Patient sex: M
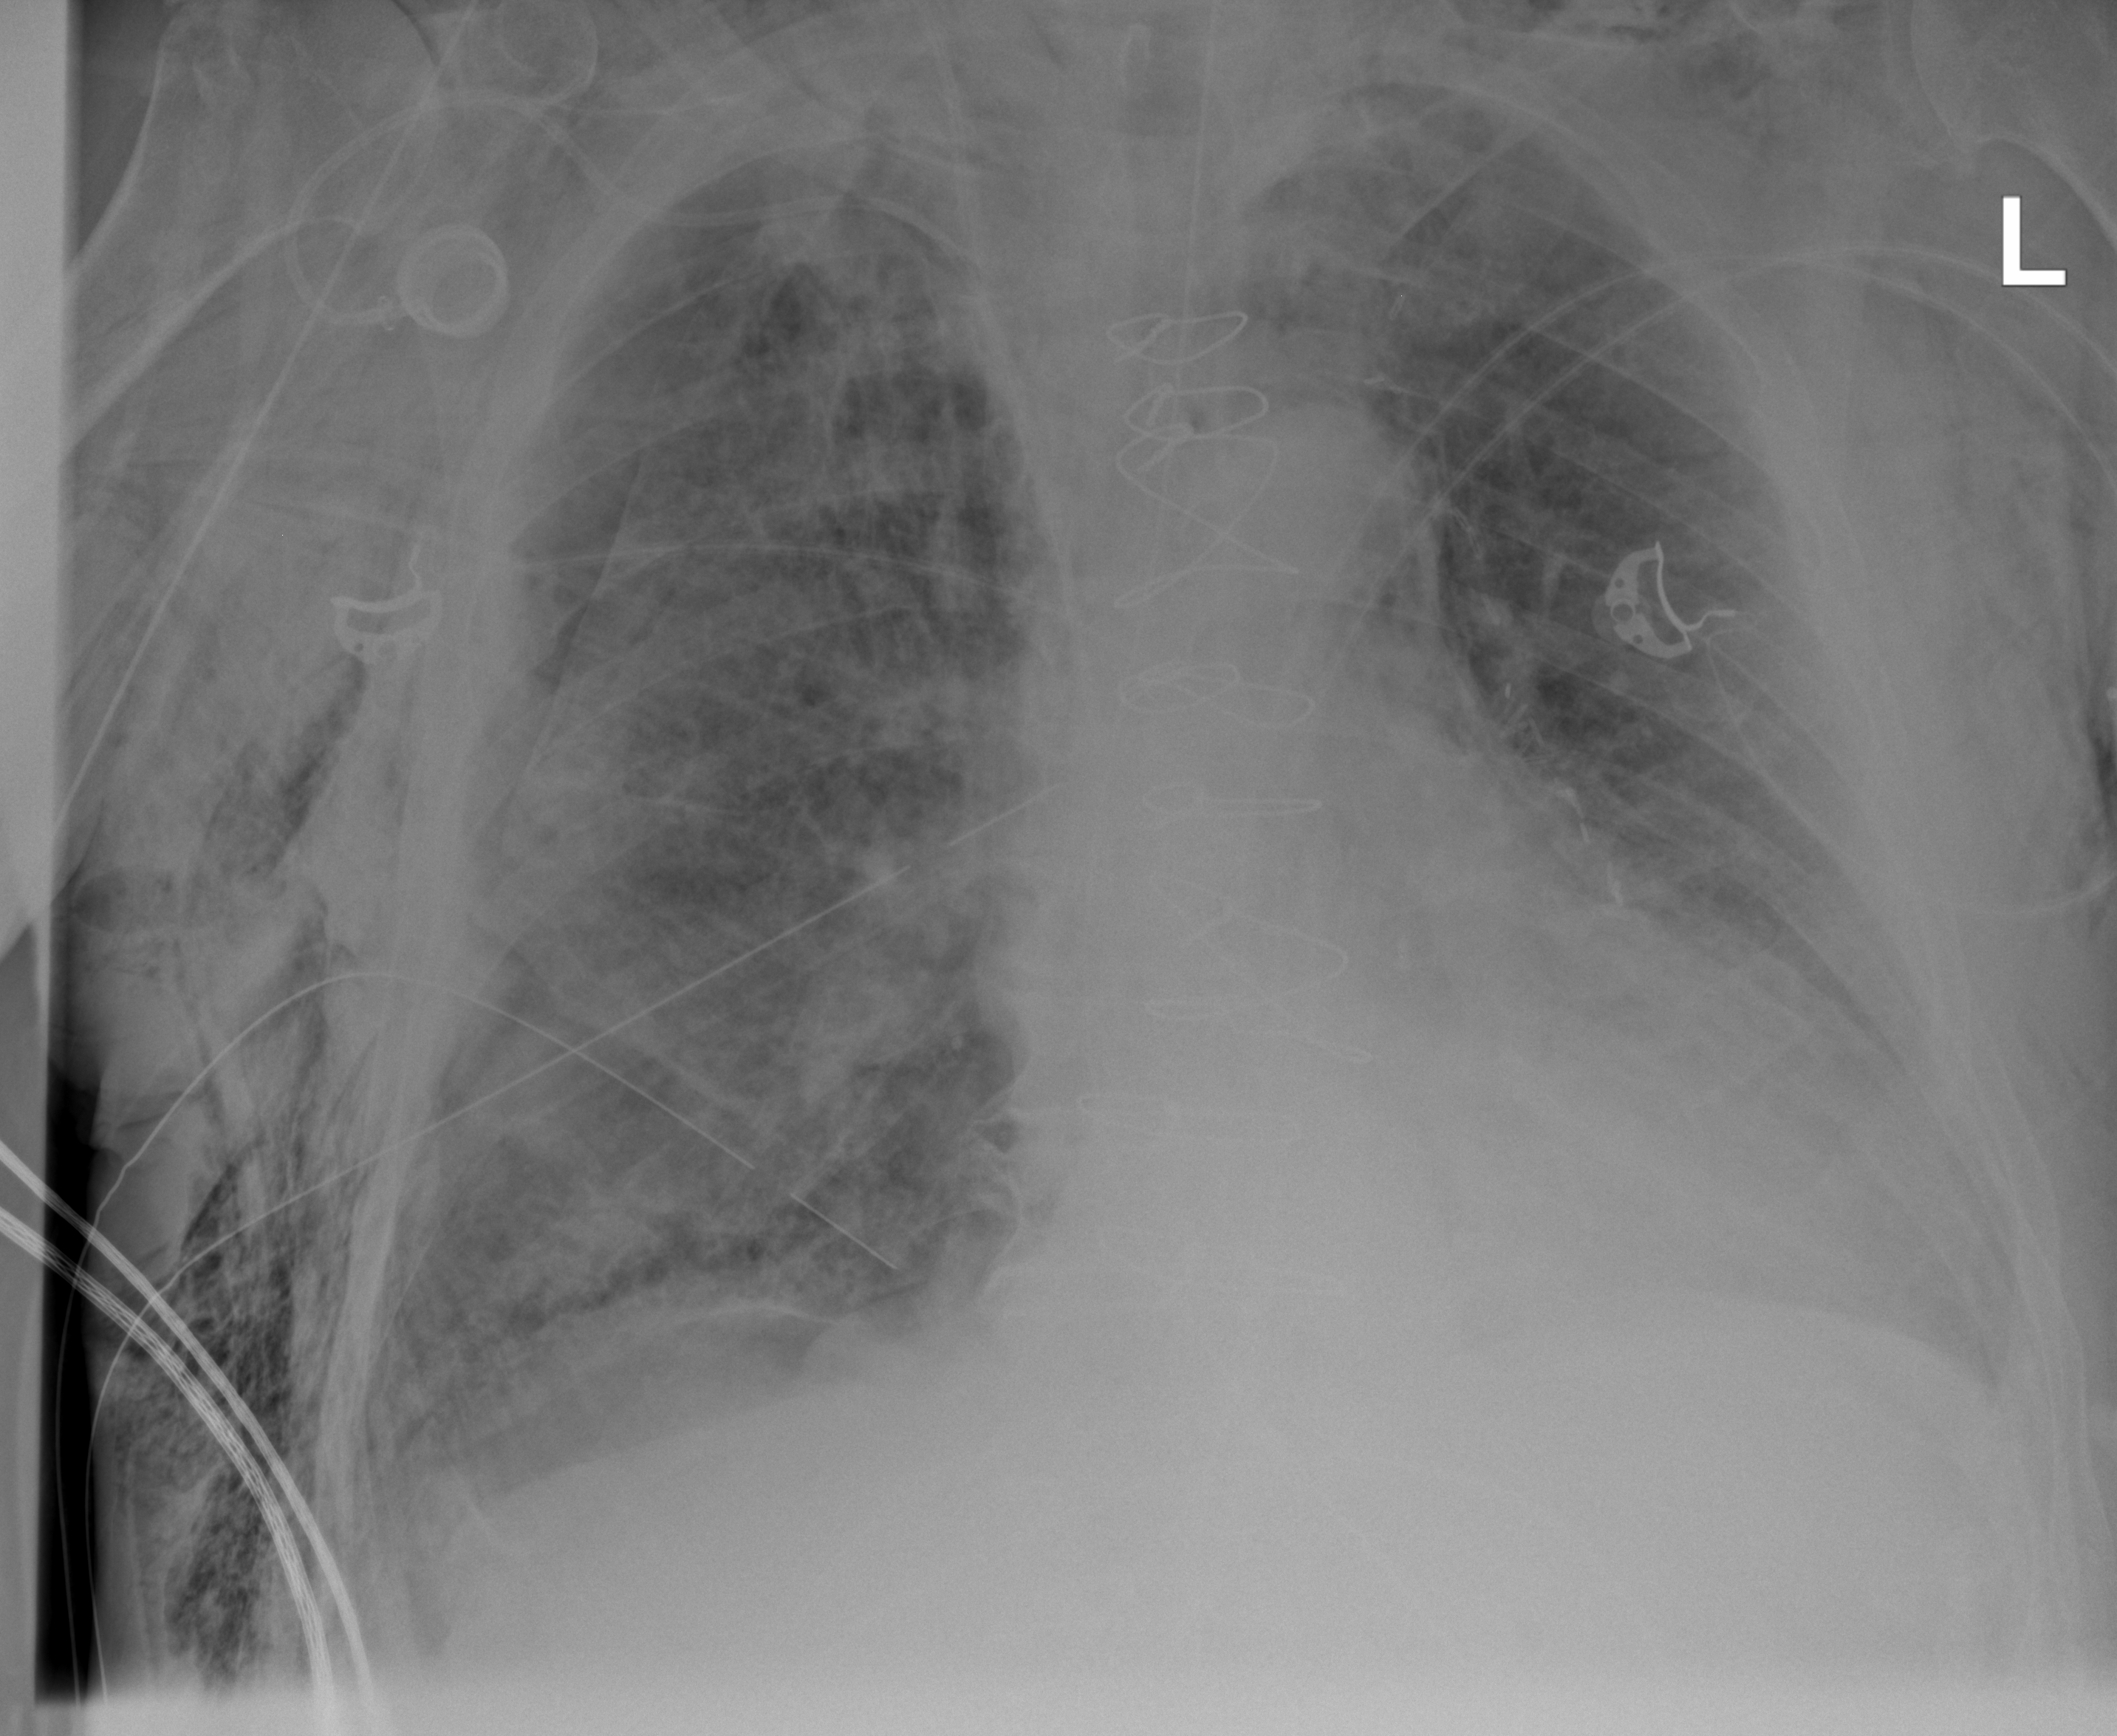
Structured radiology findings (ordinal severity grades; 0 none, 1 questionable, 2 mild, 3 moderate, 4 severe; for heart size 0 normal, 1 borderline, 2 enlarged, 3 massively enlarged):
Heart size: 1
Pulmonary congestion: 1
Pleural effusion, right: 2
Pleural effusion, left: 2
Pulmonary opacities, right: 2
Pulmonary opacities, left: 2
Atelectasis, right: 2
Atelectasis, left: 2